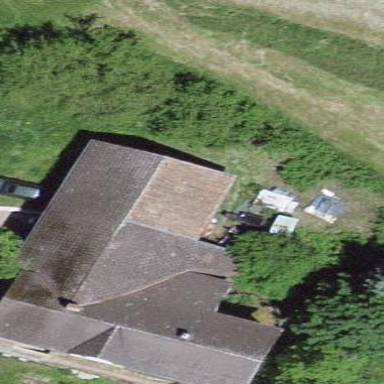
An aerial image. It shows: Farm building.